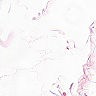
Metastatic tissue present: no